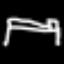
Label: bed